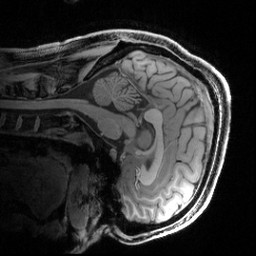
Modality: T1w
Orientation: sagittal
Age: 27
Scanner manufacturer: siemens
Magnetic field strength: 3 T
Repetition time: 2.5 s
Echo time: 0.00444 s